Interaction volume radius: 5 \u00c5
Interaction volume height: 10 \u00c5
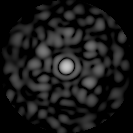
Disorder parameter: 0.7137